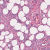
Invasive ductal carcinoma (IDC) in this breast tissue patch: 1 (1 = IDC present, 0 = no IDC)